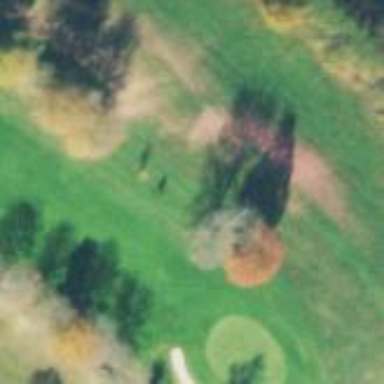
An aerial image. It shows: Grassy area designated as golf fairway.